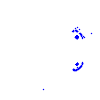
Particle: kaon